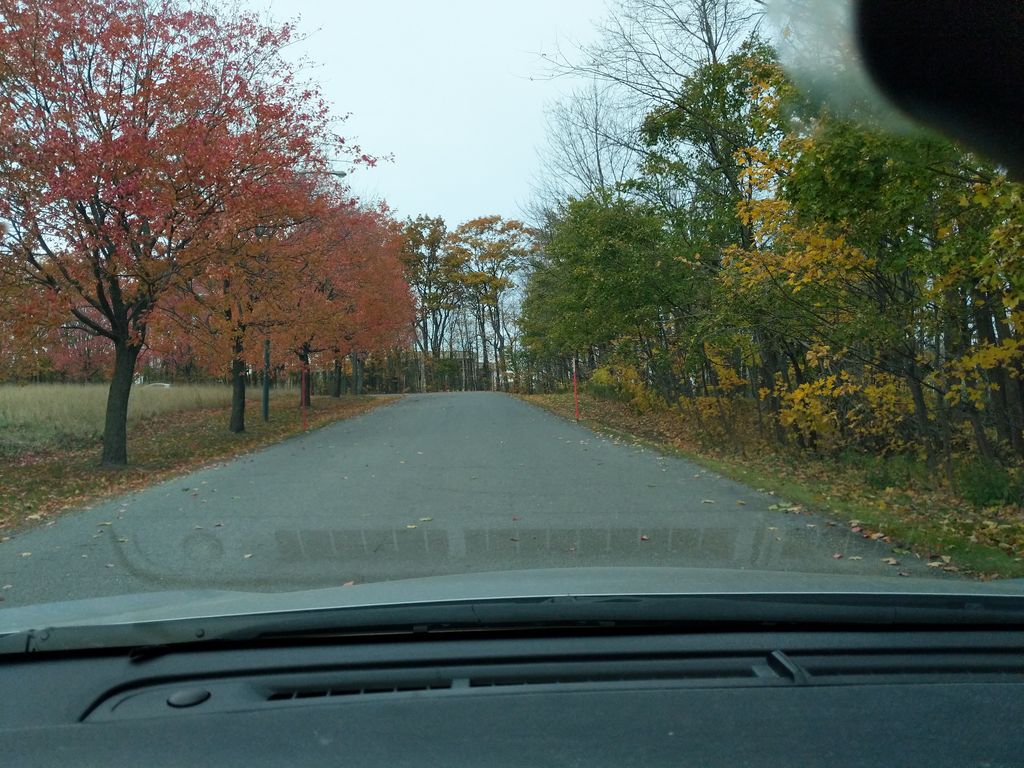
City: quebec_city